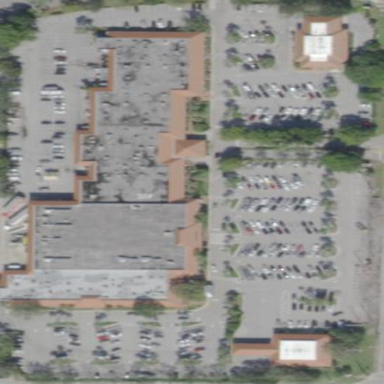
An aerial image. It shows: Retail area.